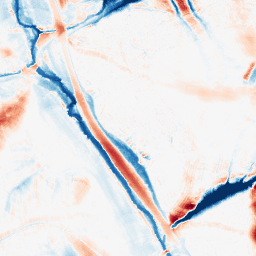
Category: morphological
Decomposition family: morphological_ellipse
Decomposition parameters: operation: average
width: 30
height: 50
Upsampling method: regularized
Upsampling parameters: scale: 4
lambda_reg: 0.01
Upsampling scale: 4